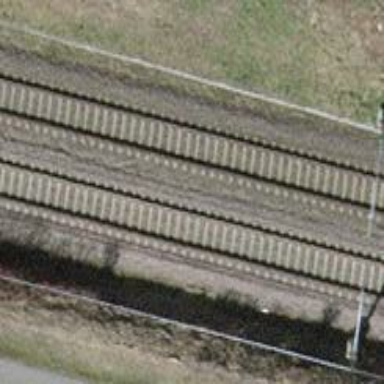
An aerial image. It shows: Railway signal.